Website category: jobs
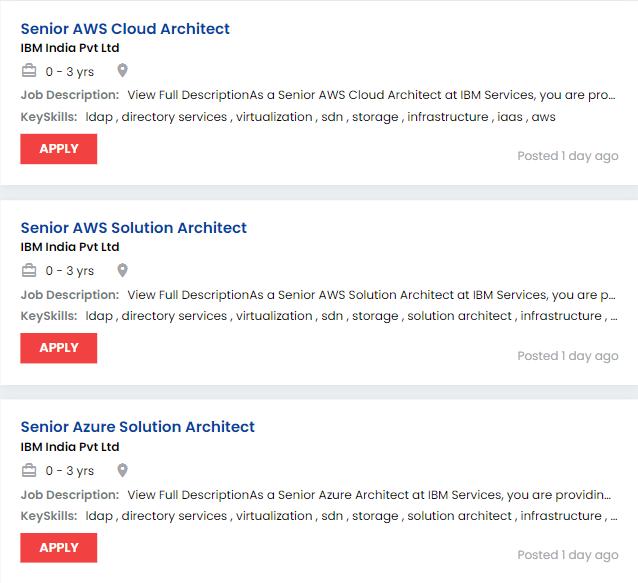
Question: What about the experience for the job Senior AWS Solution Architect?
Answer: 0 - 3 yrs

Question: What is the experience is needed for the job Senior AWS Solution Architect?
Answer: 0 - 3 yrs

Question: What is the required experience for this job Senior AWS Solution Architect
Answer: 0 - 3 yrs

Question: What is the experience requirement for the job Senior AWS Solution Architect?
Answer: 0 - 3 yrs

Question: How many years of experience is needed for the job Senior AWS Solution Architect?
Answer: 0 - 3 yrs

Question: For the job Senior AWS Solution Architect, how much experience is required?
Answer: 0 - 3 yrs

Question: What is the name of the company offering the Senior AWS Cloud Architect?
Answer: IBM India Pvt Ltd

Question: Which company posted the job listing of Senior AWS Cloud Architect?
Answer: IBM India Pvt Ltd

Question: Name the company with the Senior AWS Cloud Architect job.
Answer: IBM India Pvt Ltd

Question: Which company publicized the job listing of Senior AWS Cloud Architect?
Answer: IBM India Pvt Ltd

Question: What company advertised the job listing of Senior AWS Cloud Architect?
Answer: IBM India Pvt Ltd

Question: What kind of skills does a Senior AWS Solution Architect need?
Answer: ldap , directory services , virtualization , sdn , storage , solution architect , infrastructure , iaas , aws

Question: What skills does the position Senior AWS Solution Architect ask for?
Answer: ldap , directory services , virtualization , sdn , storage , solution architect , infrastructure , iaas , aws

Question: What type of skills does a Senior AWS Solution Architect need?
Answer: ldap , directory services , virtualization , sdn , storage , solution architect , infrastructure , iaas , aws

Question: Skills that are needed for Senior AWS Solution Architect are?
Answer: ldap , directory services , virtualization , sdn , storage , solution architect , infrastructure , iaas , aws

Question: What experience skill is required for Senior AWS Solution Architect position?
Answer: ldap , directory services , virtualization , sdn , storage , solution architect , infrastructure , iaas , aws

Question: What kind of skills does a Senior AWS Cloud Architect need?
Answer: ldap , directory services , virtualization , sdn , storage , infrastructure , iaas , aws

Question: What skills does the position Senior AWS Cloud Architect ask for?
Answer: ldap , directory services , virtualization , sdn , storage , infrastructure , iaas , aws

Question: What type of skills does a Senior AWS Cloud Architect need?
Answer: ldap , directory services , virtualization , sdn , storage , infrastructure , iaas , aws

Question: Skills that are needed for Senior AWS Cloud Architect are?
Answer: ldap , directory services , virtualization , sdn , storage , infrastructure , iaas , aws

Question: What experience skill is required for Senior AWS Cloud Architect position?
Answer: ldap , directory services , virtualization , sdn , storage , infrastructure , iaas , aws